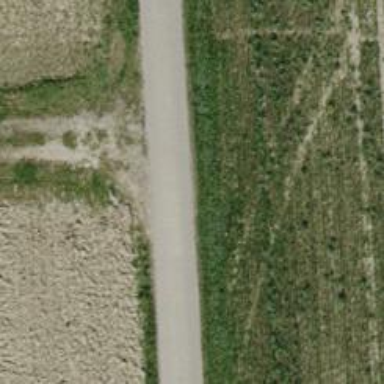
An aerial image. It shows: Concrete track with grade 1 tracktype.